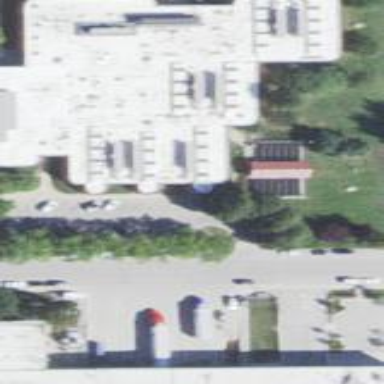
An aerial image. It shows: Industrial building that serves as animal shelter.